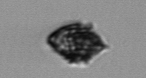
Label: Kryptoperidinium_triquetrum